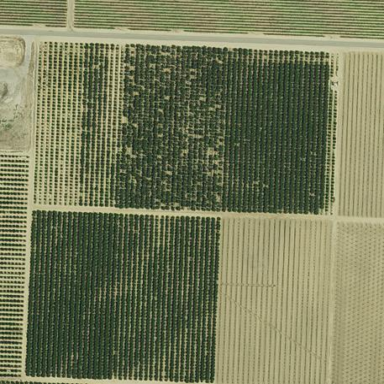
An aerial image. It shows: Orchard.